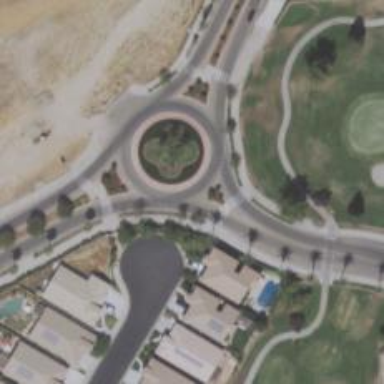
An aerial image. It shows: Secondary road made of asphalt leading to roundabout.